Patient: sex M, age 65
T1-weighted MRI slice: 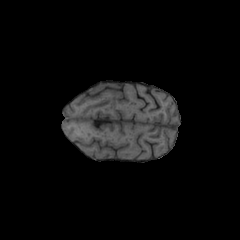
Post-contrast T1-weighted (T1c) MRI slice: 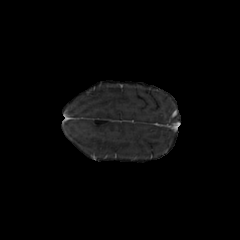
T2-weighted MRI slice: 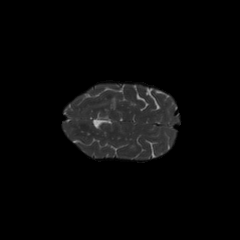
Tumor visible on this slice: no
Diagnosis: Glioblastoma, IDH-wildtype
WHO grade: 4